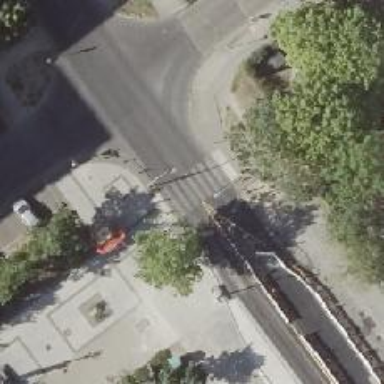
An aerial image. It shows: Concrete footway with crossing.